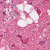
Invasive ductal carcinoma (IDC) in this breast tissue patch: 0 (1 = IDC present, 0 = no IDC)